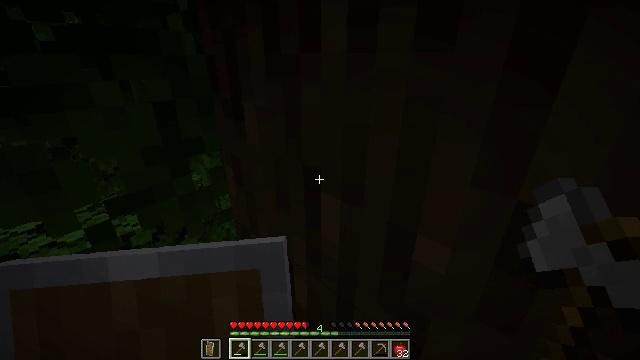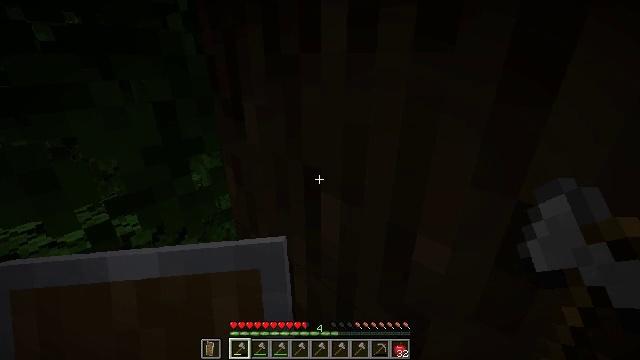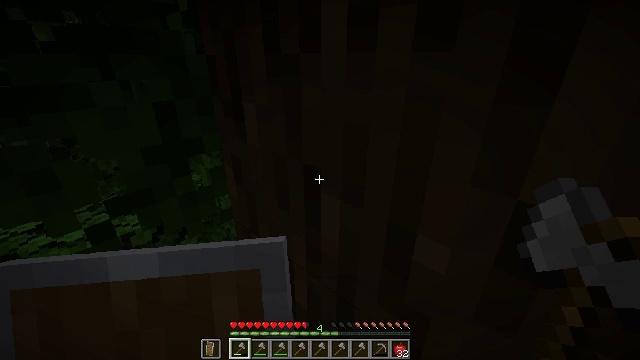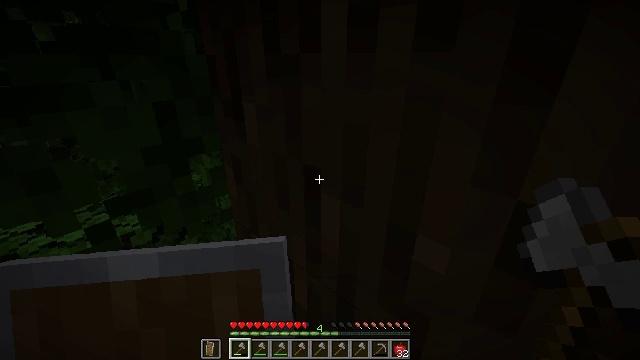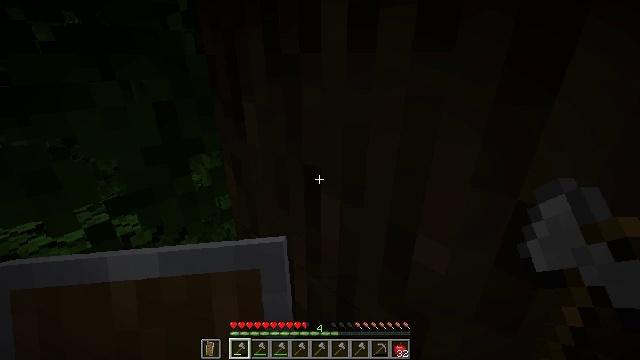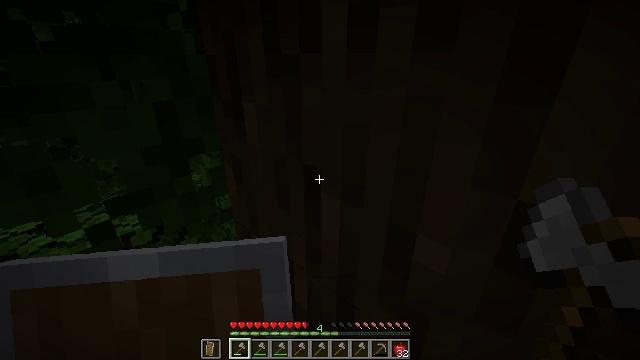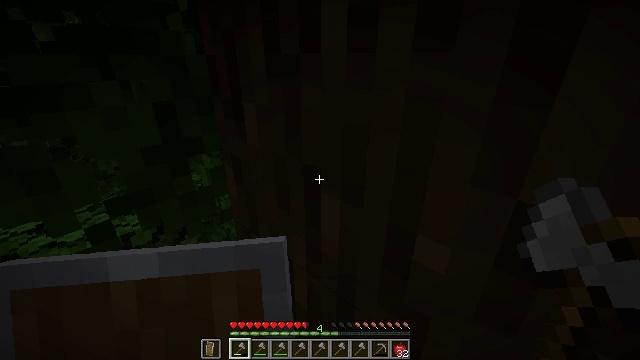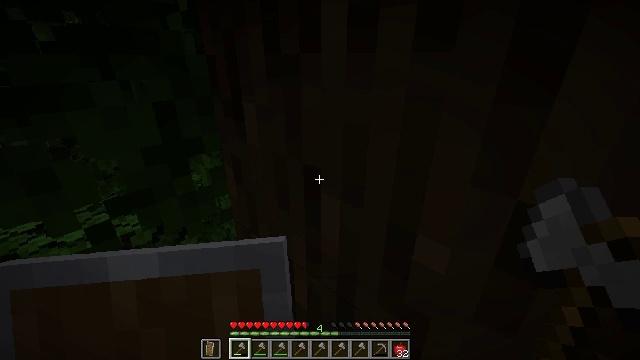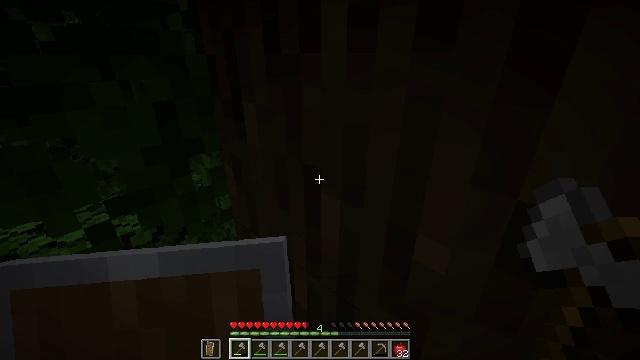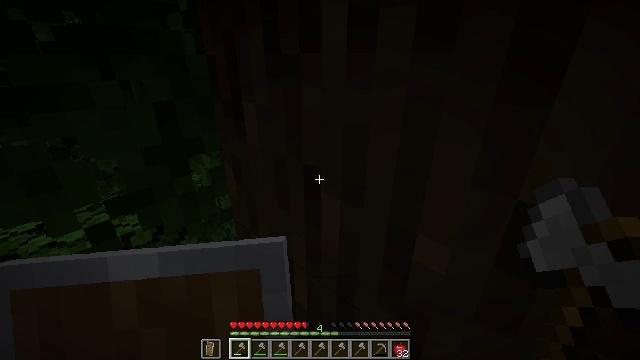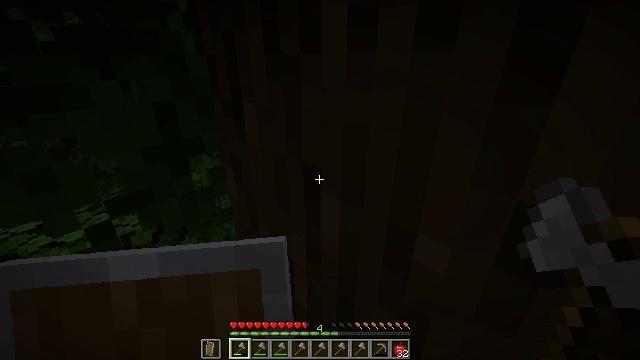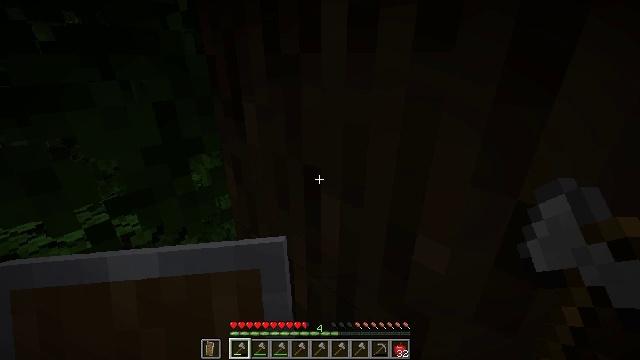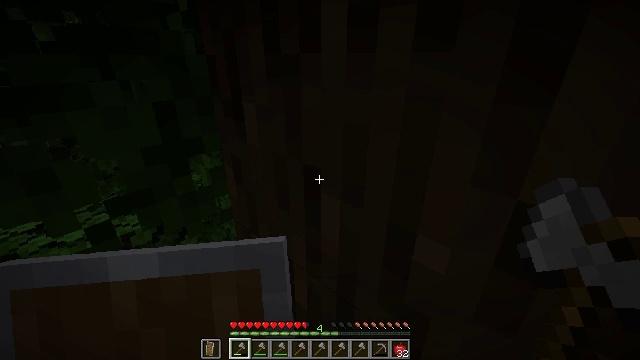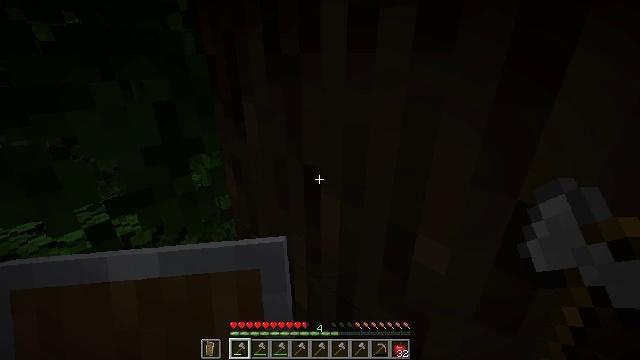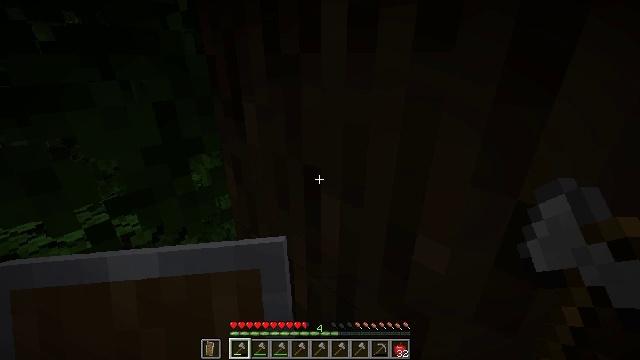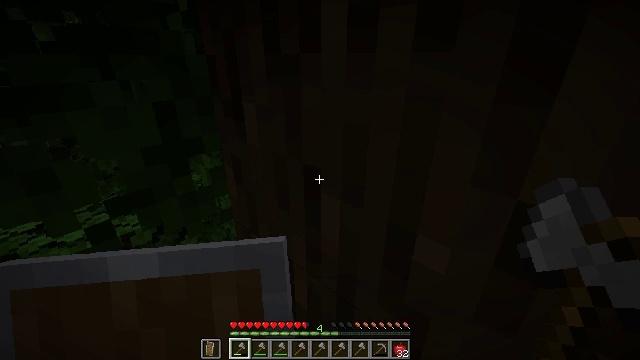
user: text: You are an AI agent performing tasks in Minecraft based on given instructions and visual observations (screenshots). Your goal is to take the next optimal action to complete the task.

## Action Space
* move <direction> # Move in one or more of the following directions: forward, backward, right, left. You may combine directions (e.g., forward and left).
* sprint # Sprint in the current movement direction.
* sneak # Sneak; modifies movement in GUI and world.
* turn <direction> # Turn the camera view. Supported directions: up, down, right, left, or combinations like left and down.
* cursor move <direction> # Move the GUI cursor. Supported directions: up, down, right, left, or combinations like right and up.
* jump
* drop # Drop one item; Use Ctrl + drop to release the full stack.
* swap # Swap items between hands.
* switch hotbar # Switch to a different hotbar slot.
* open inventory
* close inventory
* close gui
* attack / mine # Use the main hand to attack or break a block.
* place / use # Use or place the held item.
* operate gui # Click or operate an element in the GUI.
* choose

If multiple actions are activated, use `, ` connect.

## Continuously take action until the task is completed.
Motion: motion action
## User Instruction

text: Harvest dark oak log for resources.
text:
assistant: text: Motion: no_op
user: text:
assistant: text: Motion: no_op
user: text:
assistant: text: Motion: no_op
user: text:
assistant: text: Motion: no_op
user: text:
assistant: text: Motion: no_op
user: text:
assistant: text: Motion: no_op
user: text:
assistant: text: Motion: no_op
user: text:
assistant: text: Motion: no_op
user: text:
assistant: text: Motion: no_op
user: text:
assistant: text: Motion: no_op
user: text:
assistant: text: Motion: no_op
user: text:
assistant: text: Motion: no_op
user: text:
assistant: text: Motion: no_op
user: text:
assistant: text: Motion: no_op
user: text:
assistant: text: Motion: no_op
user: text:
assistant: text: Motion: no_op
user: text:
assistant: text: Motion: no_op
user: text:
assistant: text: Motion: no_op
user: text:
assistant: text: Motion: no_op
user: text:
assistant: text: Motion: no_op
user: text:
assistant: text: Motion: no_op
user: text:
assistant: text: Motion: no_op
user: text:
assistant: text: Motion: no_op
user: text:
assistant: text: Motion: no_op
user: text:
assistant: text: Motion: no_op
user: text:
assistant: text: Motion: no_op
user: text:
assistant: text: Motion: no_op
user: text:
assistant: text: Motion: no_op
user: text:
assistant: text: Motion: no_op
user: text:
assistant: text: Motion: no_op